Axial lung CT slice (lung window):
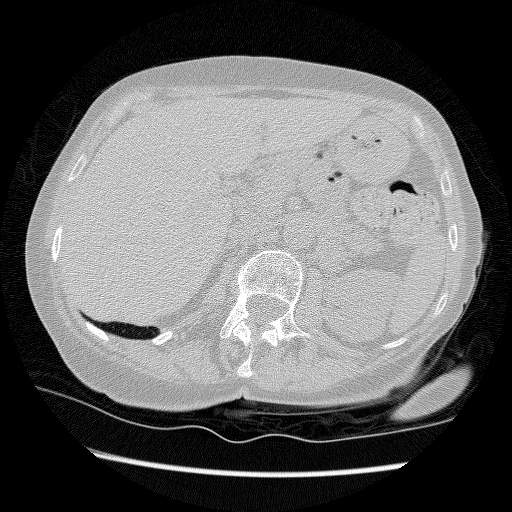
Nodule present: no